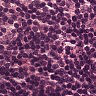
Metastatic tissue present: no